Question: I have created one application.
In that i gets some urls from JSON string and i want to load images from these urls and show in 'grid-view'.
My code is:
'''
ListAdapter adapter = new SimpleAdapter(Screen_Shot.this, screenshotList,
R.layout.screen_shot_item, new String[] { "url", "time" },
new int[] { R.id.imageView_screen_shot, R.id.textView_screen_shot});
gridView.setAdapter(adapter);
'''
The problem is it shows only time of image captured but not image. Below is my screenshot.

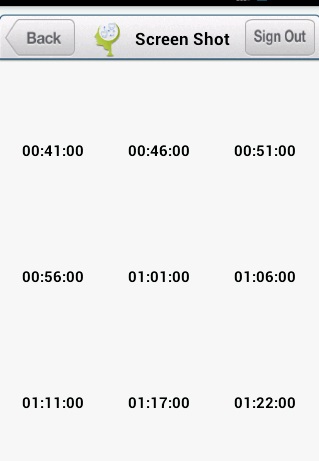
Answer: Use this <URL> for load dynamically from url one Image.
Example:
> ImageView img = (ImageView) findViewById(R.id.yourImage);
Picasso.with(context).load("YouURL.com").into(img);